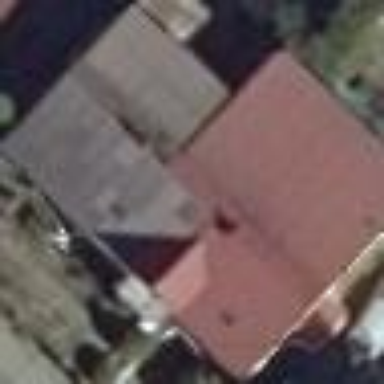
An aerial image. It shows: Residential building.